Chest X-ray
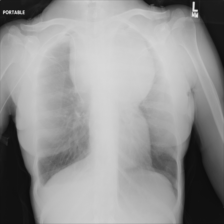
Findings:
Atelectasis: negative
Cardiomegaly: negative
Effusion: negative
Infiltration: negative
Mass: negative
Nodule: negative
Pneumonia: negative
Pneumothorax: negative
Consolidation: negative
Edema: negative
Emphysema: negative
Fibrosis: negative
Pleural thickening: negative
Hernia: negative